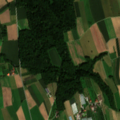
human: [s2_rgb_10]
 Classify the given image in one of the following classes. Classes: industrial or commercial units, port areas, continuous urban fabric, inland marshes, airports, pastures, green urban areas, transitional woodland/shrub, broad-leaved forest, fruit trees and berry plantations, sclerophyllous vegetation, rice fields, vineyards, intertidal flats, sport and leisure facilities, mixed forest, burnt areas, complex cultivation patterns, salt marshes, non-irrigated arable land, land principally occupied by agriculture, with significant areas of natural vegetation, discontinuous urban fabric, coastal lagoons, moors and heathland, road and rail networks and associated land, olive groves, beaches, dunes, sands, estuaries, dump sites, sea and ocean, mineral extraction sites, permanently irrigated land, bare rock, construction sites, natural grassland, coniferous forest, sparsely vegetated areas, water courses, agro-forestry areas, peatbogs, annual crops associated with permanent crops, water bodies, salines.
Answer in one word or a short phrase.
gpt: non-irrigated arable land, complex cultivation patterns, mixed forest